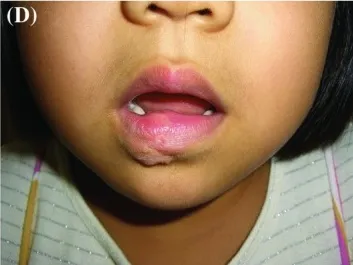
Case 11. A 55-month-old girl with a fibrofatty tissue and a scar due to a large hemangioma on the lower lip. (d) Results at 6 months after the initial operation.
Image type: medical_photograph (skin_photograph)